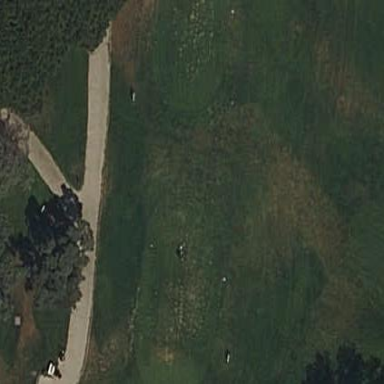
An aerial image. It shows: Golf tee.